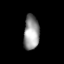
Tissue: lung
Cell type: Epithelial cells
Senescence score: 0.2369
Nuclear area (px): 527
Mean DAPI intensity: 149.768